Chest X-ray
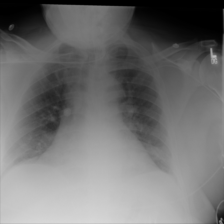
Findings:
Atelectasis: negative
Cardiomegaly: negative
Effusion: negative
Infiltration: negative
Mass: negative
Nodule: negative
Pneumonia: negative
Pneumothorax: negative
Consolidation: negative
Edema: negative
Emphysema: negative
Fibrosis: negative
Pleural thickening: negative
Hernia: negative